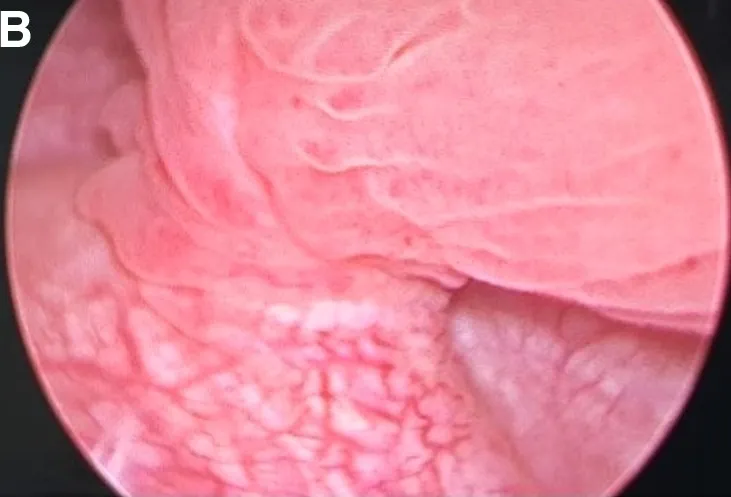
(A, B) Cystourethroscopy showing pedicled mass arising from the right ureteral orifice.
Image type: endoscopy (other_endoscopy)